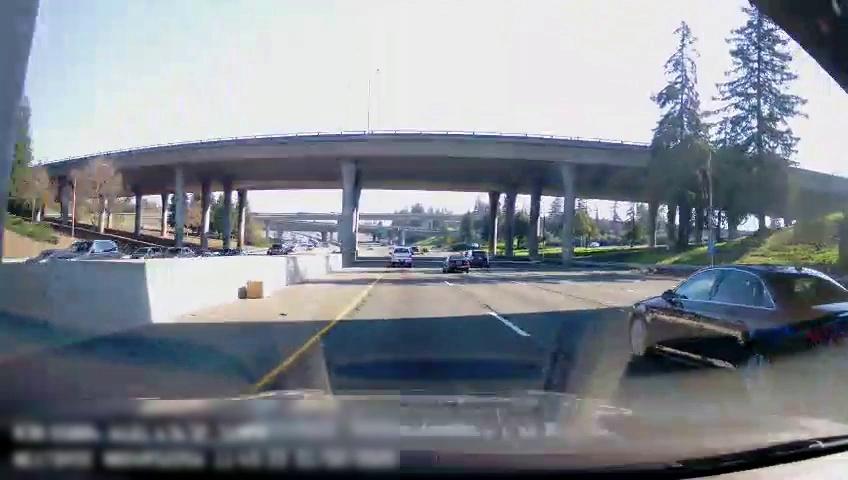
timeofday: Day
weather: Sunny
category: Drivable Space
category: Vehicles | Car
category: Vehicles | SUV
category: Vehicles | Car
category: Vehicles | SUV
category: Vehicles | Car
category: Drivable Space
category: Vehicles | Truck
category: Vehicles | SUV
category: Vehicles | Car
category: Vehicles | Car
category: Vehicles | Car
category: Lanes | Current Lane
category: Lanes | Current Lane
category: Lanes | Alternate Lane